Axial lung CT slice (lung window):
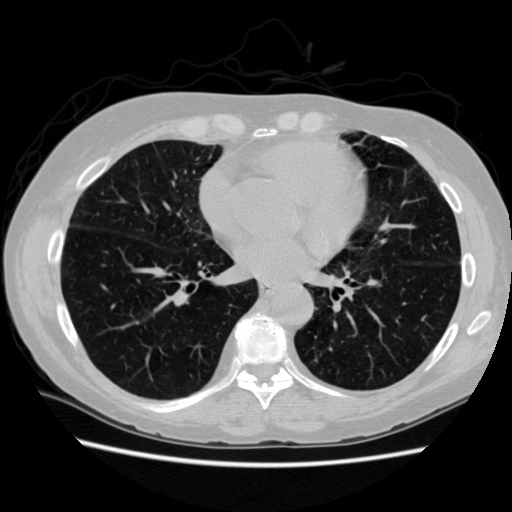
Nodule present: no